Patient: sex M, age 43
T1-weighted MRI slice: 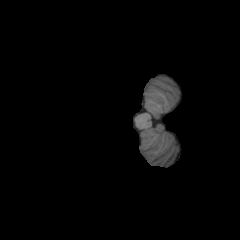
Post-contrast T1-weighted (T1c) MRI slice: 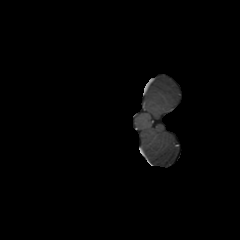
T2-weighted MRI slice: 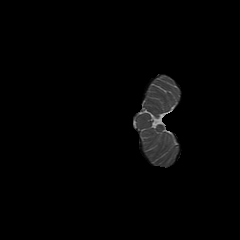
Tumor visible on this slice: no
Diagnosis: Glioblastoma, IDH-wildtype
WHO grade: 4